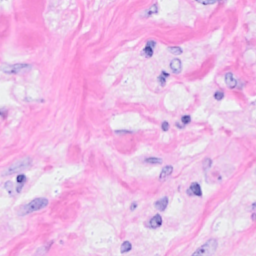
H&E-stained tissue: Breast